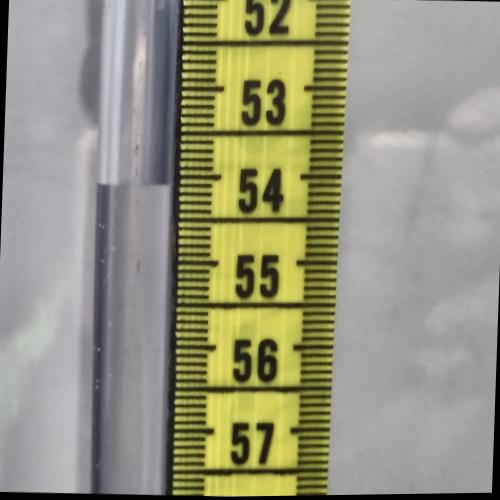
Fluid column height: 54.1 cm